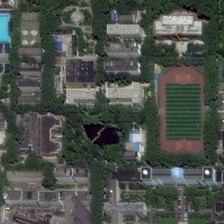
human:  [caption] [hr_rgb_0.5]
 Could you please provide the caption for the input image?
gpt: many buildings and green trees are around a playground in a school .

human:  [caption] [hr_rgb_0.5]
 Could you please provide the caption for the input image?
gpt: many buildings and green trees are around a playground in a school .

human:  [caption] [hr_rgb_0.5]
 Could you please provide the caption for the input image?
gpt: many buildings and green trees are around a playground in a school .

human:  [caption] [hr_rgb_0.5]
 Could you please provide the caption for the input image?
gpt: many buildings and green trees are around a playground in a school .

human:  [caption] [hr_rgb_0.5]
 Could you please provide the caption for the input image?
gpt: many buildings and green trees are around a playground in a school .